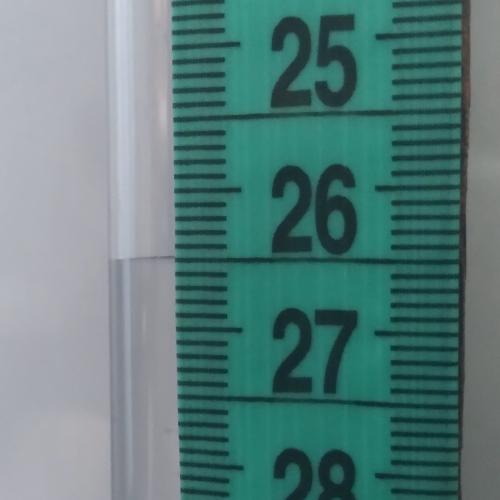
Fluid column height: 26.5 cm